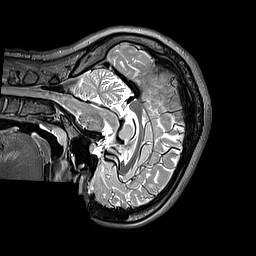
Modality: T2w
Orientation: sagittal
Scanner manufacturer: siemens
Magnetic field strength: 3 T
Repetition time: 3.2 s
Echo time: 0.406 s